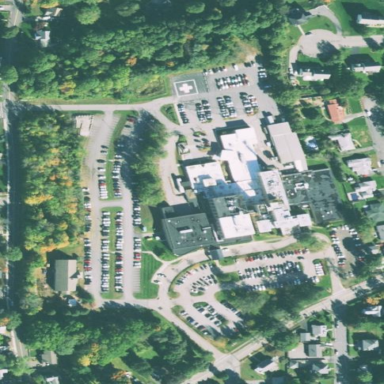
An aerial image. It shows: Hospital.